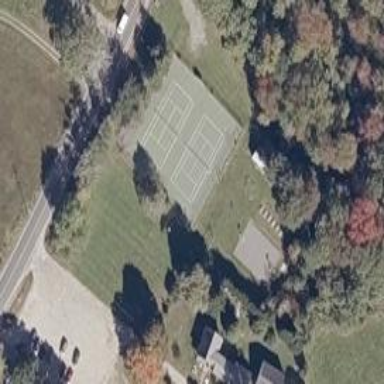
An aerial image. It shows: Tennis court in leisure pitch.